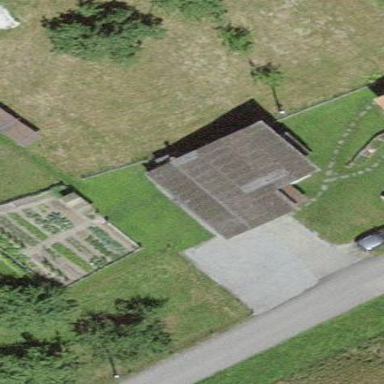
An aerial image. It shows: Rural barn.